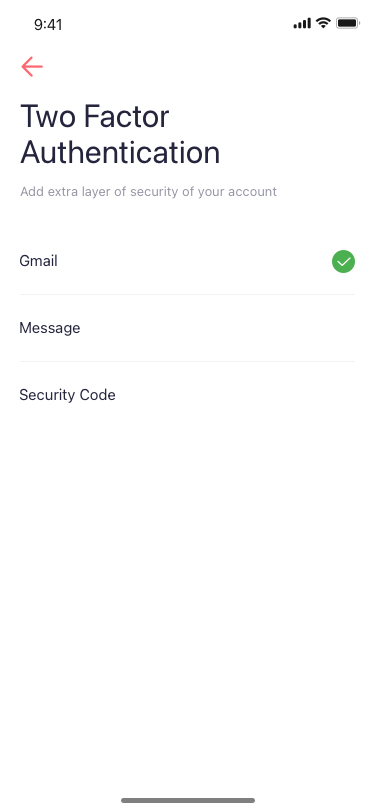
Text in this UI design:
Two Factor
Authentication
Add extra layer of security of your account
Gmail
Security Code
Message